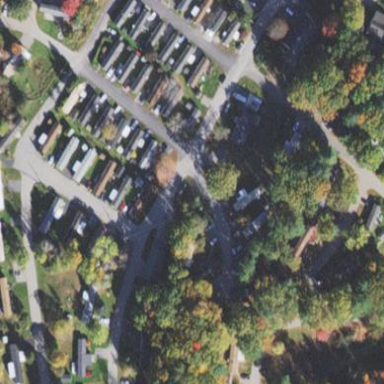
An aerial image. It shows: Residential area designated as trailer park.